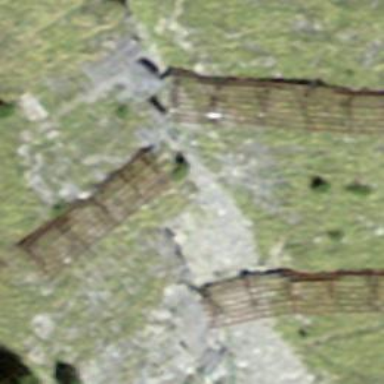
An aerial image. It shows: Snow bridge avalanche protection fence.